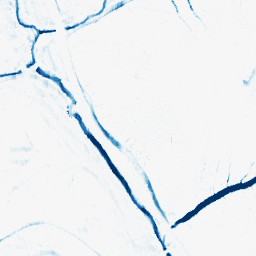
Category: morphological
Decomposition family: morphological_ellipse
Decomposition parameters: operation: closing
width: 10
height: 5
Upsampling method: bicubic
Upsampling parameters: scale: 8
Upsampling scale: 8